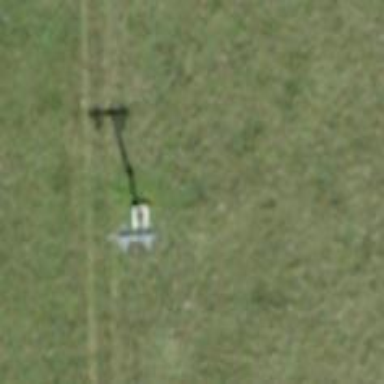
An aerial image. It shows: Pylon used for aerialway.